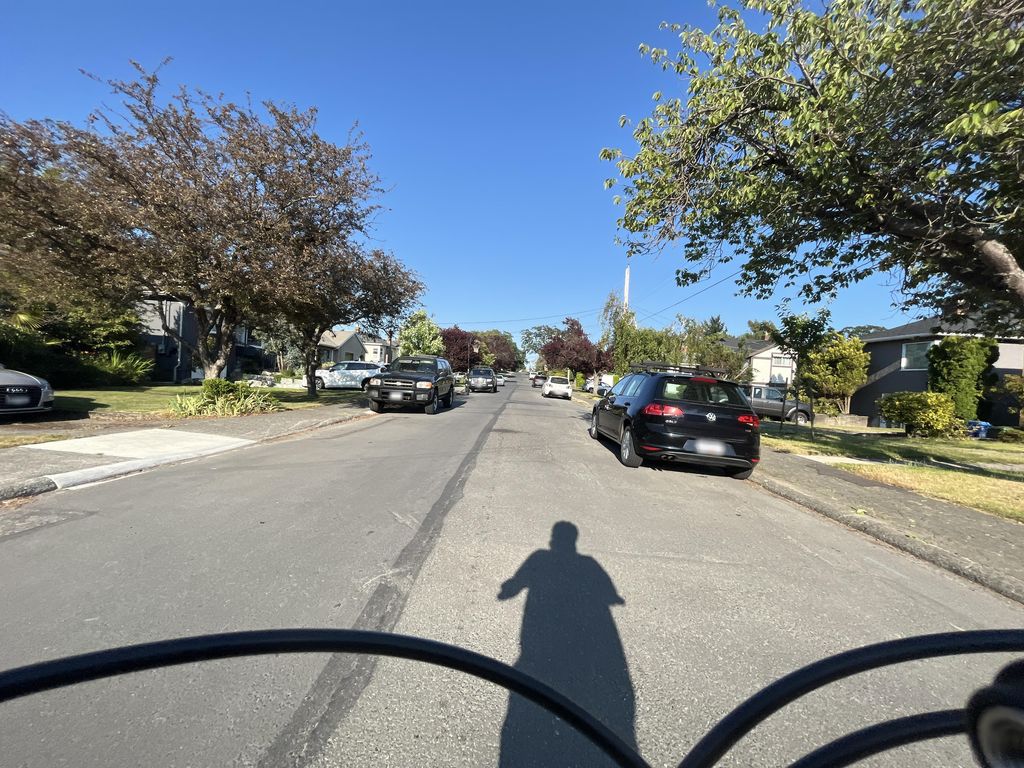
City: victoria